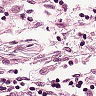
Metastatic tissue present: no